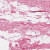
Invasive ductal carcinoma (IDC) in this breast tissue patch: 0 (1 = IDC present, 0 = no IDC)